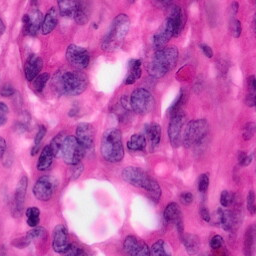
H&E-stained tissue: Pancreatic